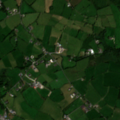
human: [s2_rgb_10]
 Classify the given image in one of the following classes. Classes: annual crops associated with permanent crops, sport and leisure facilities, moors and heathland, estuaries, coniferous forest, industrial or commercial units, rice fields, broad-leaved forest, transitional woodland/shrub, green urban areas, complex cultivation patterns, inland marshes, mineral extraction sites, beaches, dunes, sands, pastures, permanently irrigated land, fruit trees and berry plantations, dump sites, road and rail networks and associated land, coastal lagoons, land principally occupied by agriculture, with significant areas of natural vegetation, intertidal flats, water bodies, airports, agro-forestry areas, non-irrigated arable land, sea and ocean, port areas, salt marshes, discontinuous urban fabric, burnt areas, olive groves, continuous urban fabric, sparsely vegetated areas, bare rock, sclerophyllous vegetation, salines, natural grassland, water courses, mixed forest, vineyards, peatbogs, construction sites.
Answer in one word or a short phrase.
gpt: discontinuous urban fabric, pastures, land principally occupied by agriculture, with significant areas of natural vegetation